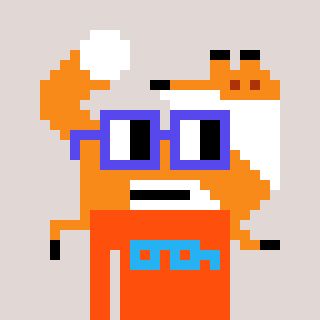
a pixel art character with square blue glasses, a fox-shaped head and a orange-colored body on a warm background